Question: I am plotting two variables using barplot. Everything is working fine except that when I add the left y axis, the values are out of range and it is cut. I tried to see if I should fix the graphics view using 'par' but it did not work.
Here is my script
'''
barplot(t(as.matrix(prey[, c("weasels", "voles")])), axisnames=FALSE,names.arg=NULL,yaxt= "n",beside = TRUE)
axis(1, cex.axis=0.8, at = c(2,5,8,11,14,17,20,23,26),line=0.4,labels = c("2003","2004","2005","2006","2007","2008","2014","2015","2016"), 2)
axis(2, cex.axis=0.8,at = c(0, 5,10,15,20,25,30,35,40),labels = round(c(0, 5,10,15,20,25,30,35,40)), 2)
axis(4, cex.axis=0.8,at = c(0, 5,10,15,20,25,30),labels = round(c(0, 5,10,15,20,25,30)), 2)
'''
Image of the Plot I made:

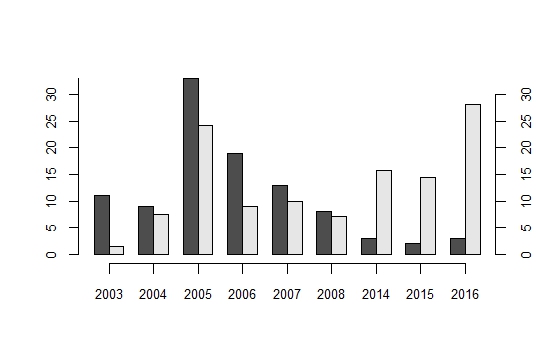
Answer: Change the limits of your barplot by using the ylim parameter :
'''
barplot(t(as.matrix(prey[, c("weasels", "voles")])), axisnames=FALSE,names.arg=NULL,yaxt= "n",beside = TRUE, ylim=c(0,40))
'''